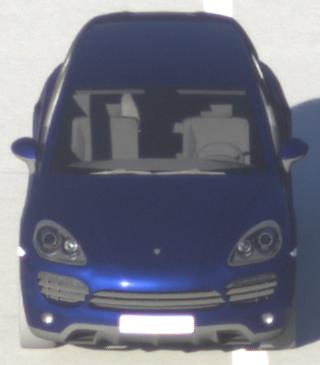
Make: Porsche
Model: Cayenne
Detailed model: Cayenne (958)
Model produced from: 2010/05
Model produced until: 2014/07
Doors: 5
Color: blue
Road condition: dry road
Daytime: morning or afternoon
Contrast: high contrast